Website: home-depot
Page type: billing-address
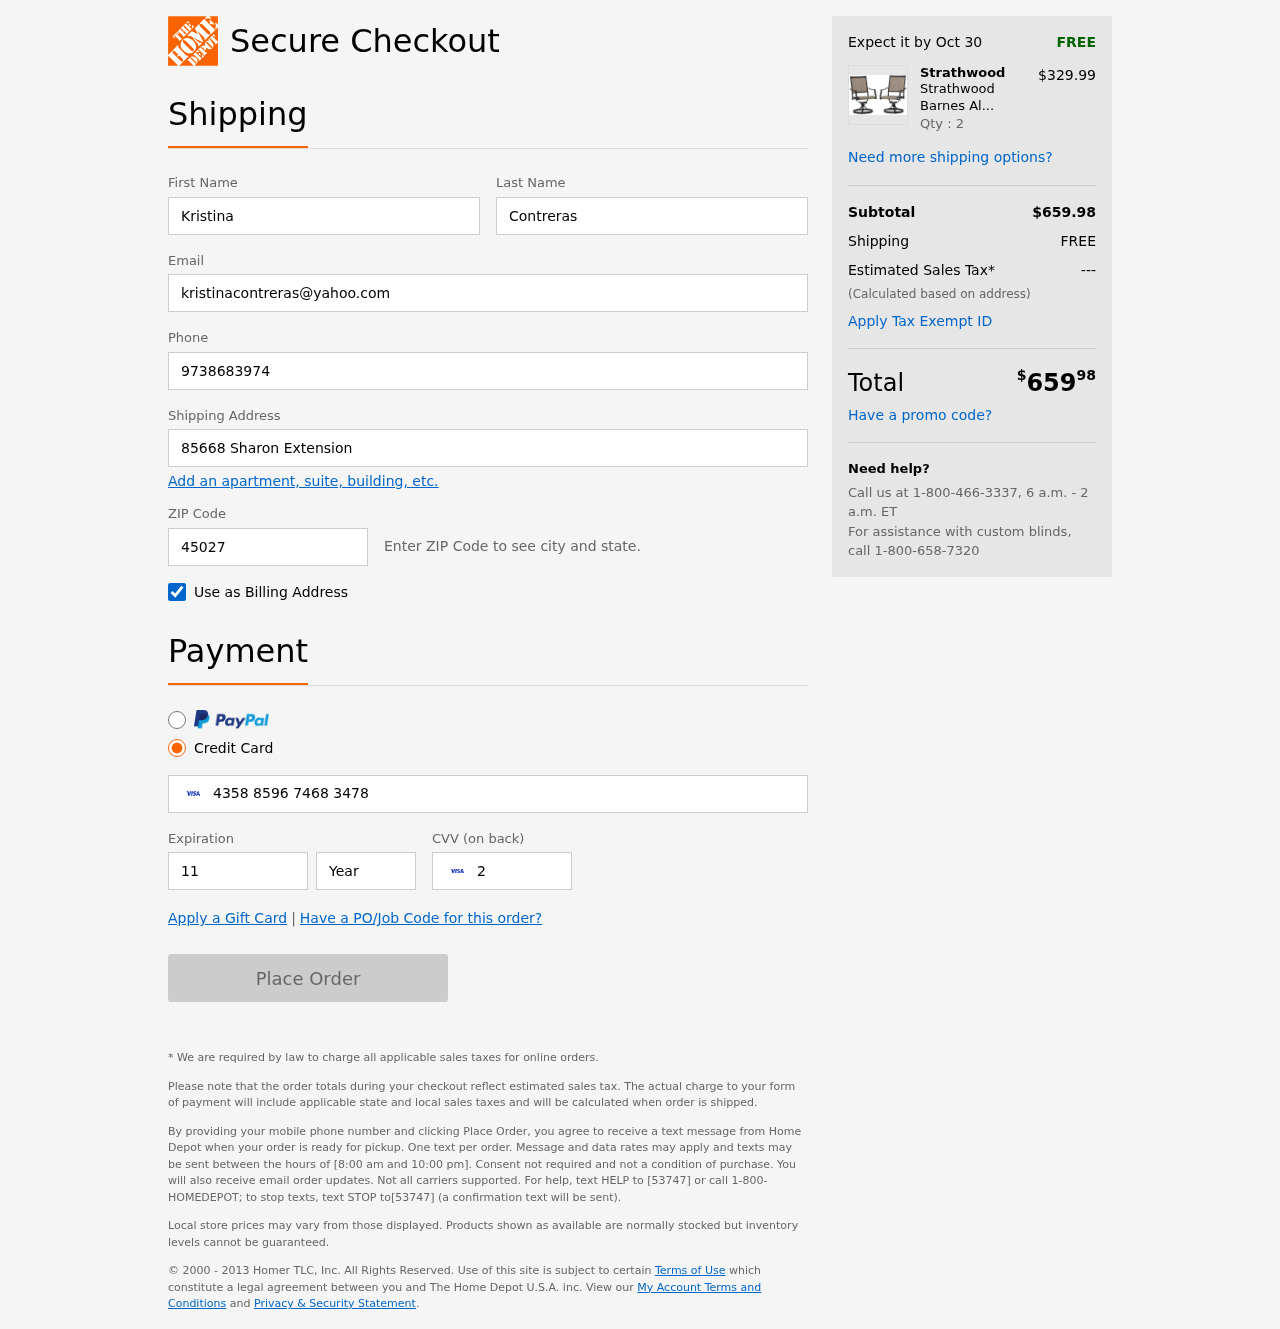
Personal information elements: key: PII_FIRSTNAME
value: Kristina
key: PII_LASTNAME
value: Contreras
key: PII_EMAIL
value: kristinacontreras@yahoo.com
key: PII_PHONE
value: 9738683974
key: PII_STREET
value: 85668 Sharon Extension
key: PII_POSTCODE
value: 45027
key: PII_CARD_NUMBER
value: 4358 8596 7468 3478
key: PII_CARD_EXPIRY_MONTH
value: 11
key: PII_CARD_CVV
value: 230
Product elements: key: PRODUCT1_BRAND
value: Strathwood
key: PRODUCT1_NAME
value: Strathwood Barnes Aluminum Swivel Rocker Chair, Set of 2
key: PRODUCT1_PRICE
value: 329.99
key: PRODUCT1_QUANTITY
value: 2
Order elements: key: ORDER_DELIVERY_DATE
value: Oct 30
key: ORDER_SUBTOTAL
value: $659.98
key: ORDER_SHIPPING_COST
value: FREE
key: ORDER_TAX
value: ---
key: ORDER_TOTAL2
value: $65998